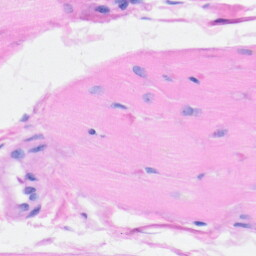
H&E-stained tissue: Heart